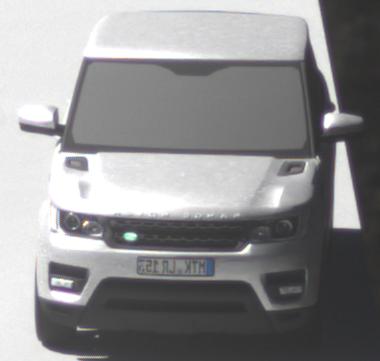
Make: Land Rover
Model: Range Rover Sport 5.0 V8 SC
Detailed model: Range Rover Sport (II)
Model produced from: 2013/09
Model produced until: 2015/07
Doors: 5
Color: white
Road condition: dry road
Daytime: midday
Contrast: high contrast